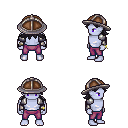
a pixel art fantasy rpg character, male body template, dark elf, purple skin, steel arm armor, magenta pants, raven loose hair, chain helm, bracelets, four views (front, back, left, right), 2x2 character sprite sheet, small pixel art, hard edges, no anti-aliasing